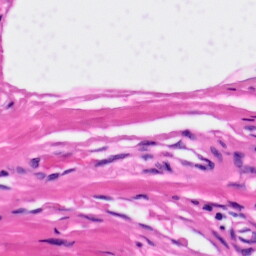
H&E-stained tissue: Skin